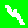
Digit: 4